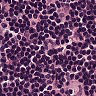
Metastatic tissue present: no